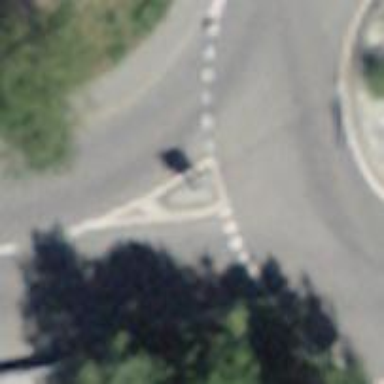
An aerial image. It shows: Road with "give way" sign.